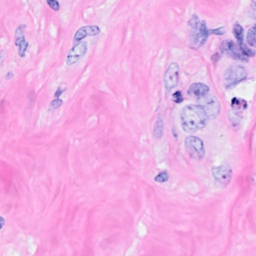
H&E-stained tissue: Breast